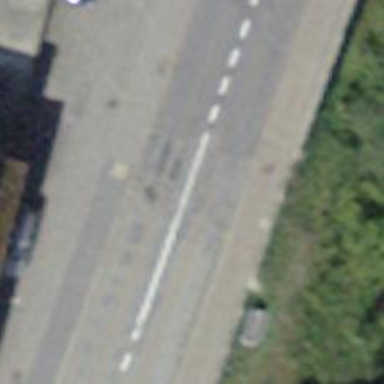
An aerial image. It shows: Zebra crossing on the road.